Field crop: maize
Growth stage: 2
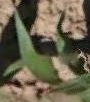
Species: maize